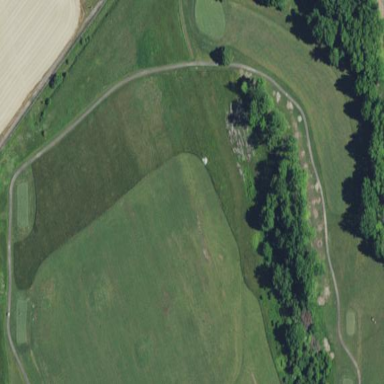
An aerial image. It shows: Golf rough area.